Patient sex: M
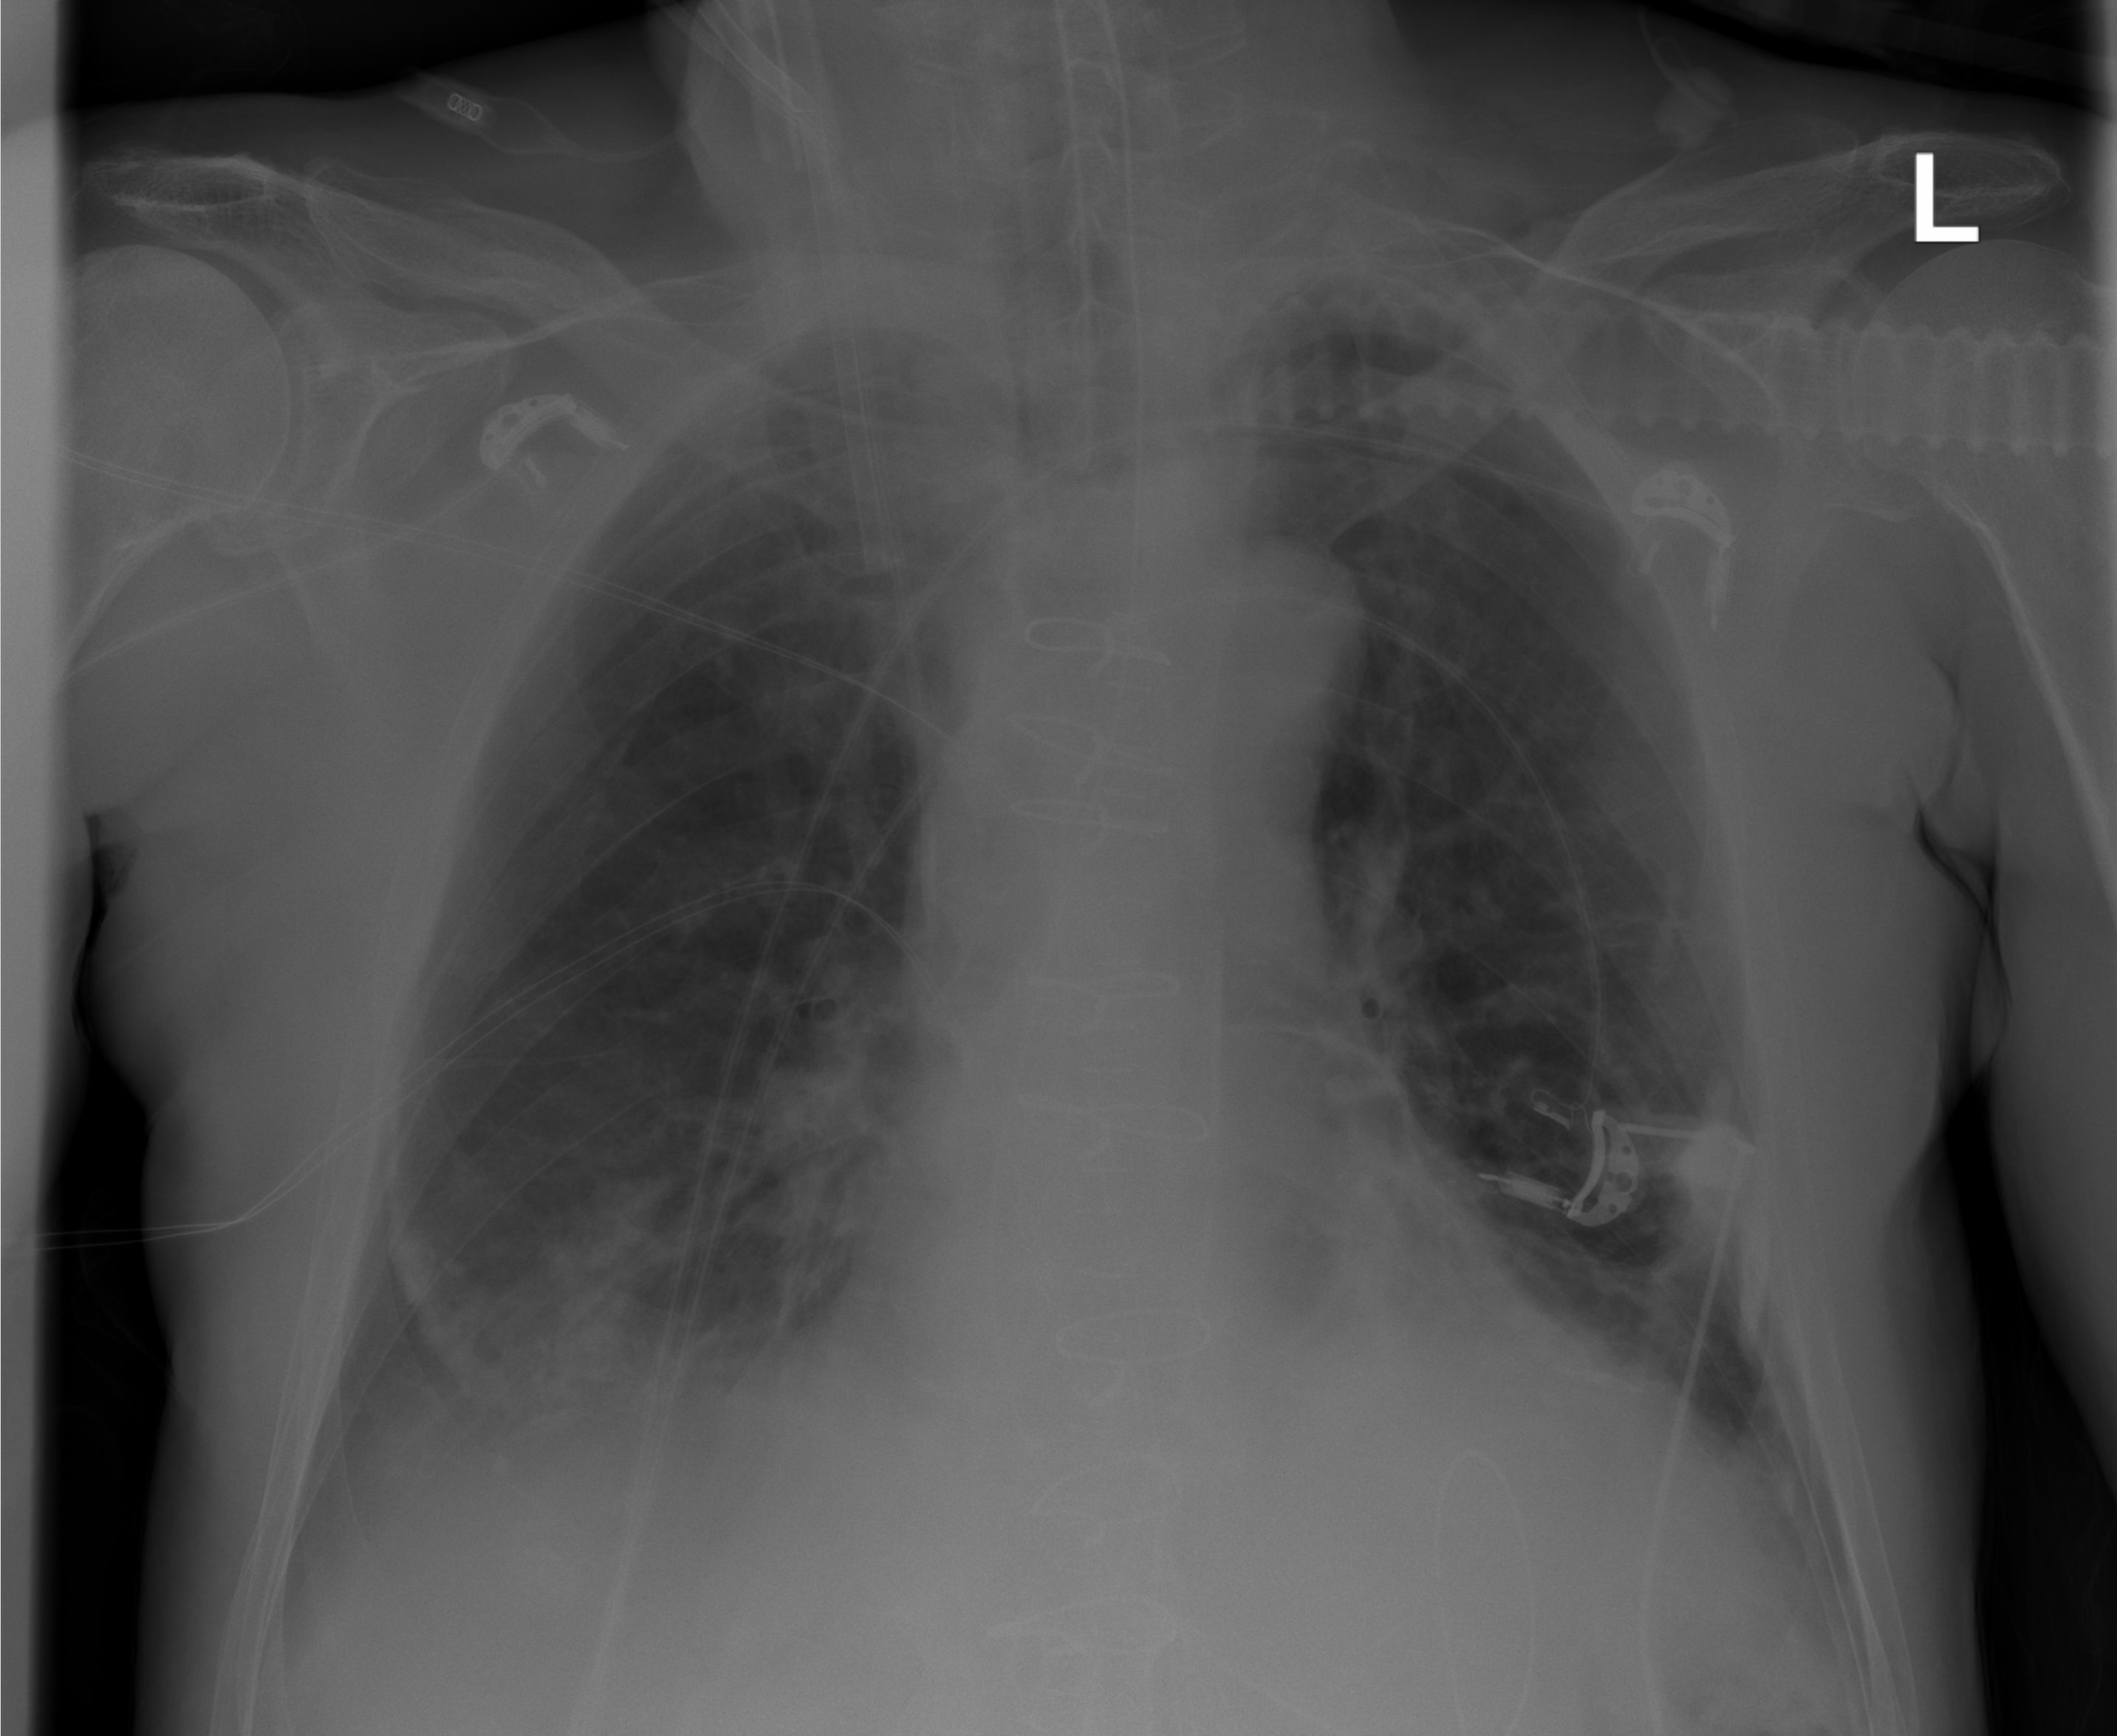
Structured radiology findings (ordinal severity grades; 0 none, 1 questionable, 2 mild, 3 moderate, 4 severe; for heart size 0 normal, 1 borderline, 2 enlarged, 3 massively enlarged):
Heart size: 1
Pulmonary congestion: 0
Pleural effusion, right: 0
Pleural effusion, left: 0
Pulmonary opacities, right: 0
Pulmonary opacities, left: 0
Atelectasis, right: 2
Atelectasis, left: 2